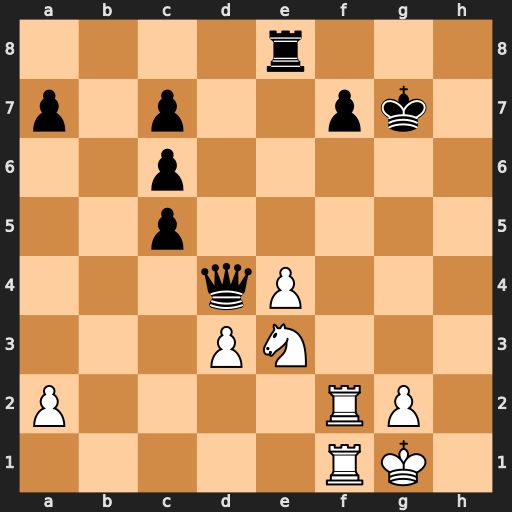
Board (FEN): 4r3/p1p2pk1/2p5/2p5/3qP3/3PN3/P4RP1/5RK1
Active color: w
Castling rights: -
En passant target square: -
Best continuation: Nf5+ Kg8 Nxd4